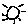
Label: sun